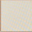
Piece: xx